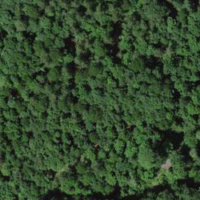
EUNIS habitat code: 41
Species observed at this site:
Lonicera acuminata